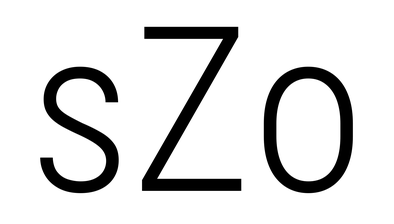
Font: Roboto_Condensed_Light